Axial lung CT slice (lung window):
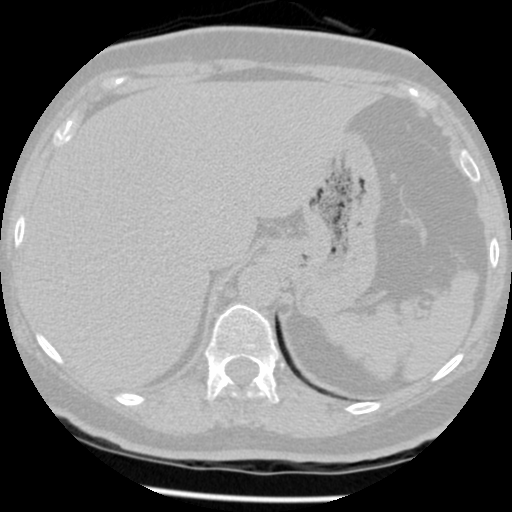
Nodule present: no